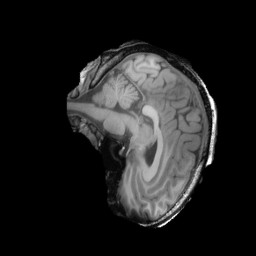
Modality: T1w
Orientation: sagittal
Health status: ill
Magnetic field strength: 3 T